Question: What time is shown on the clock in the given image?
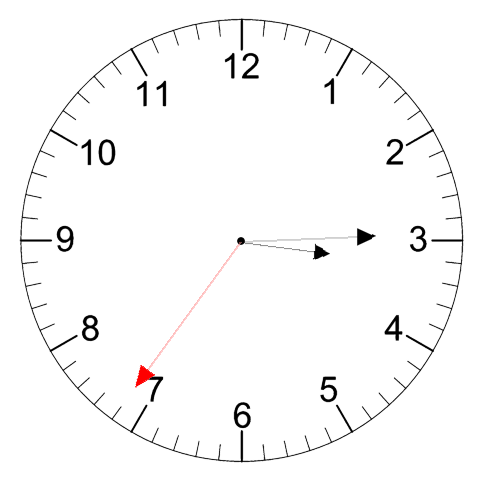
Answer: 03:14:36